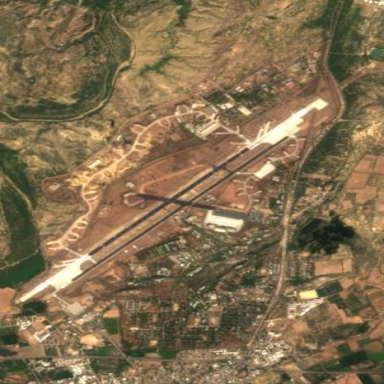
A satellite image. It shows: Area designated as taxiway at the airport.